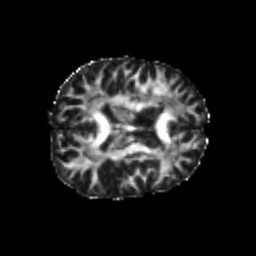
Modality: FA
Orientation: axial
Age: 20
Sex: female
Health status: healthy
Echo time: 0.074 s